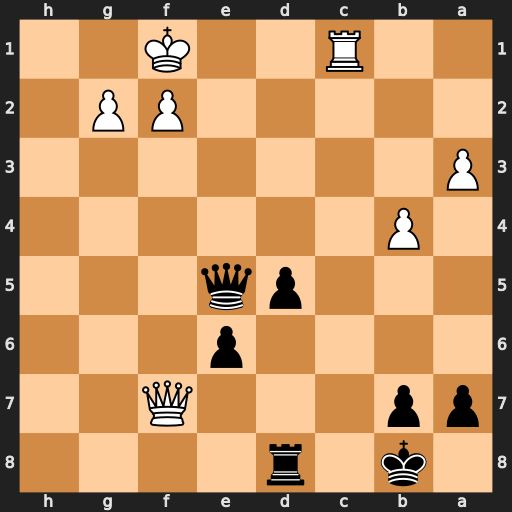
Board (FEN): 1k1r4/pp3Q2/4p3/3pq3/1P6/P7/5PP1/2R2K2
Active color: b
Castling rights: -
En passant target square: -
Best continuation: Rh8 Qc7+ Qxc7